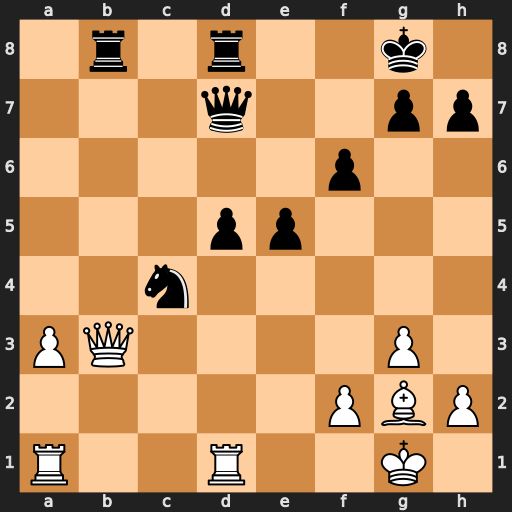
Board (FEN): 1r1r2k1/3q2pp/5p2/3pp3/2n5/PQ4P1/5PBP/R2R2K1
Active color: w
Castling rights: -
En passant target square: -
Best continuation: Bxd5+ Qxd5 Rxd5 Rxb3 Rxd8+